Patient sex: M
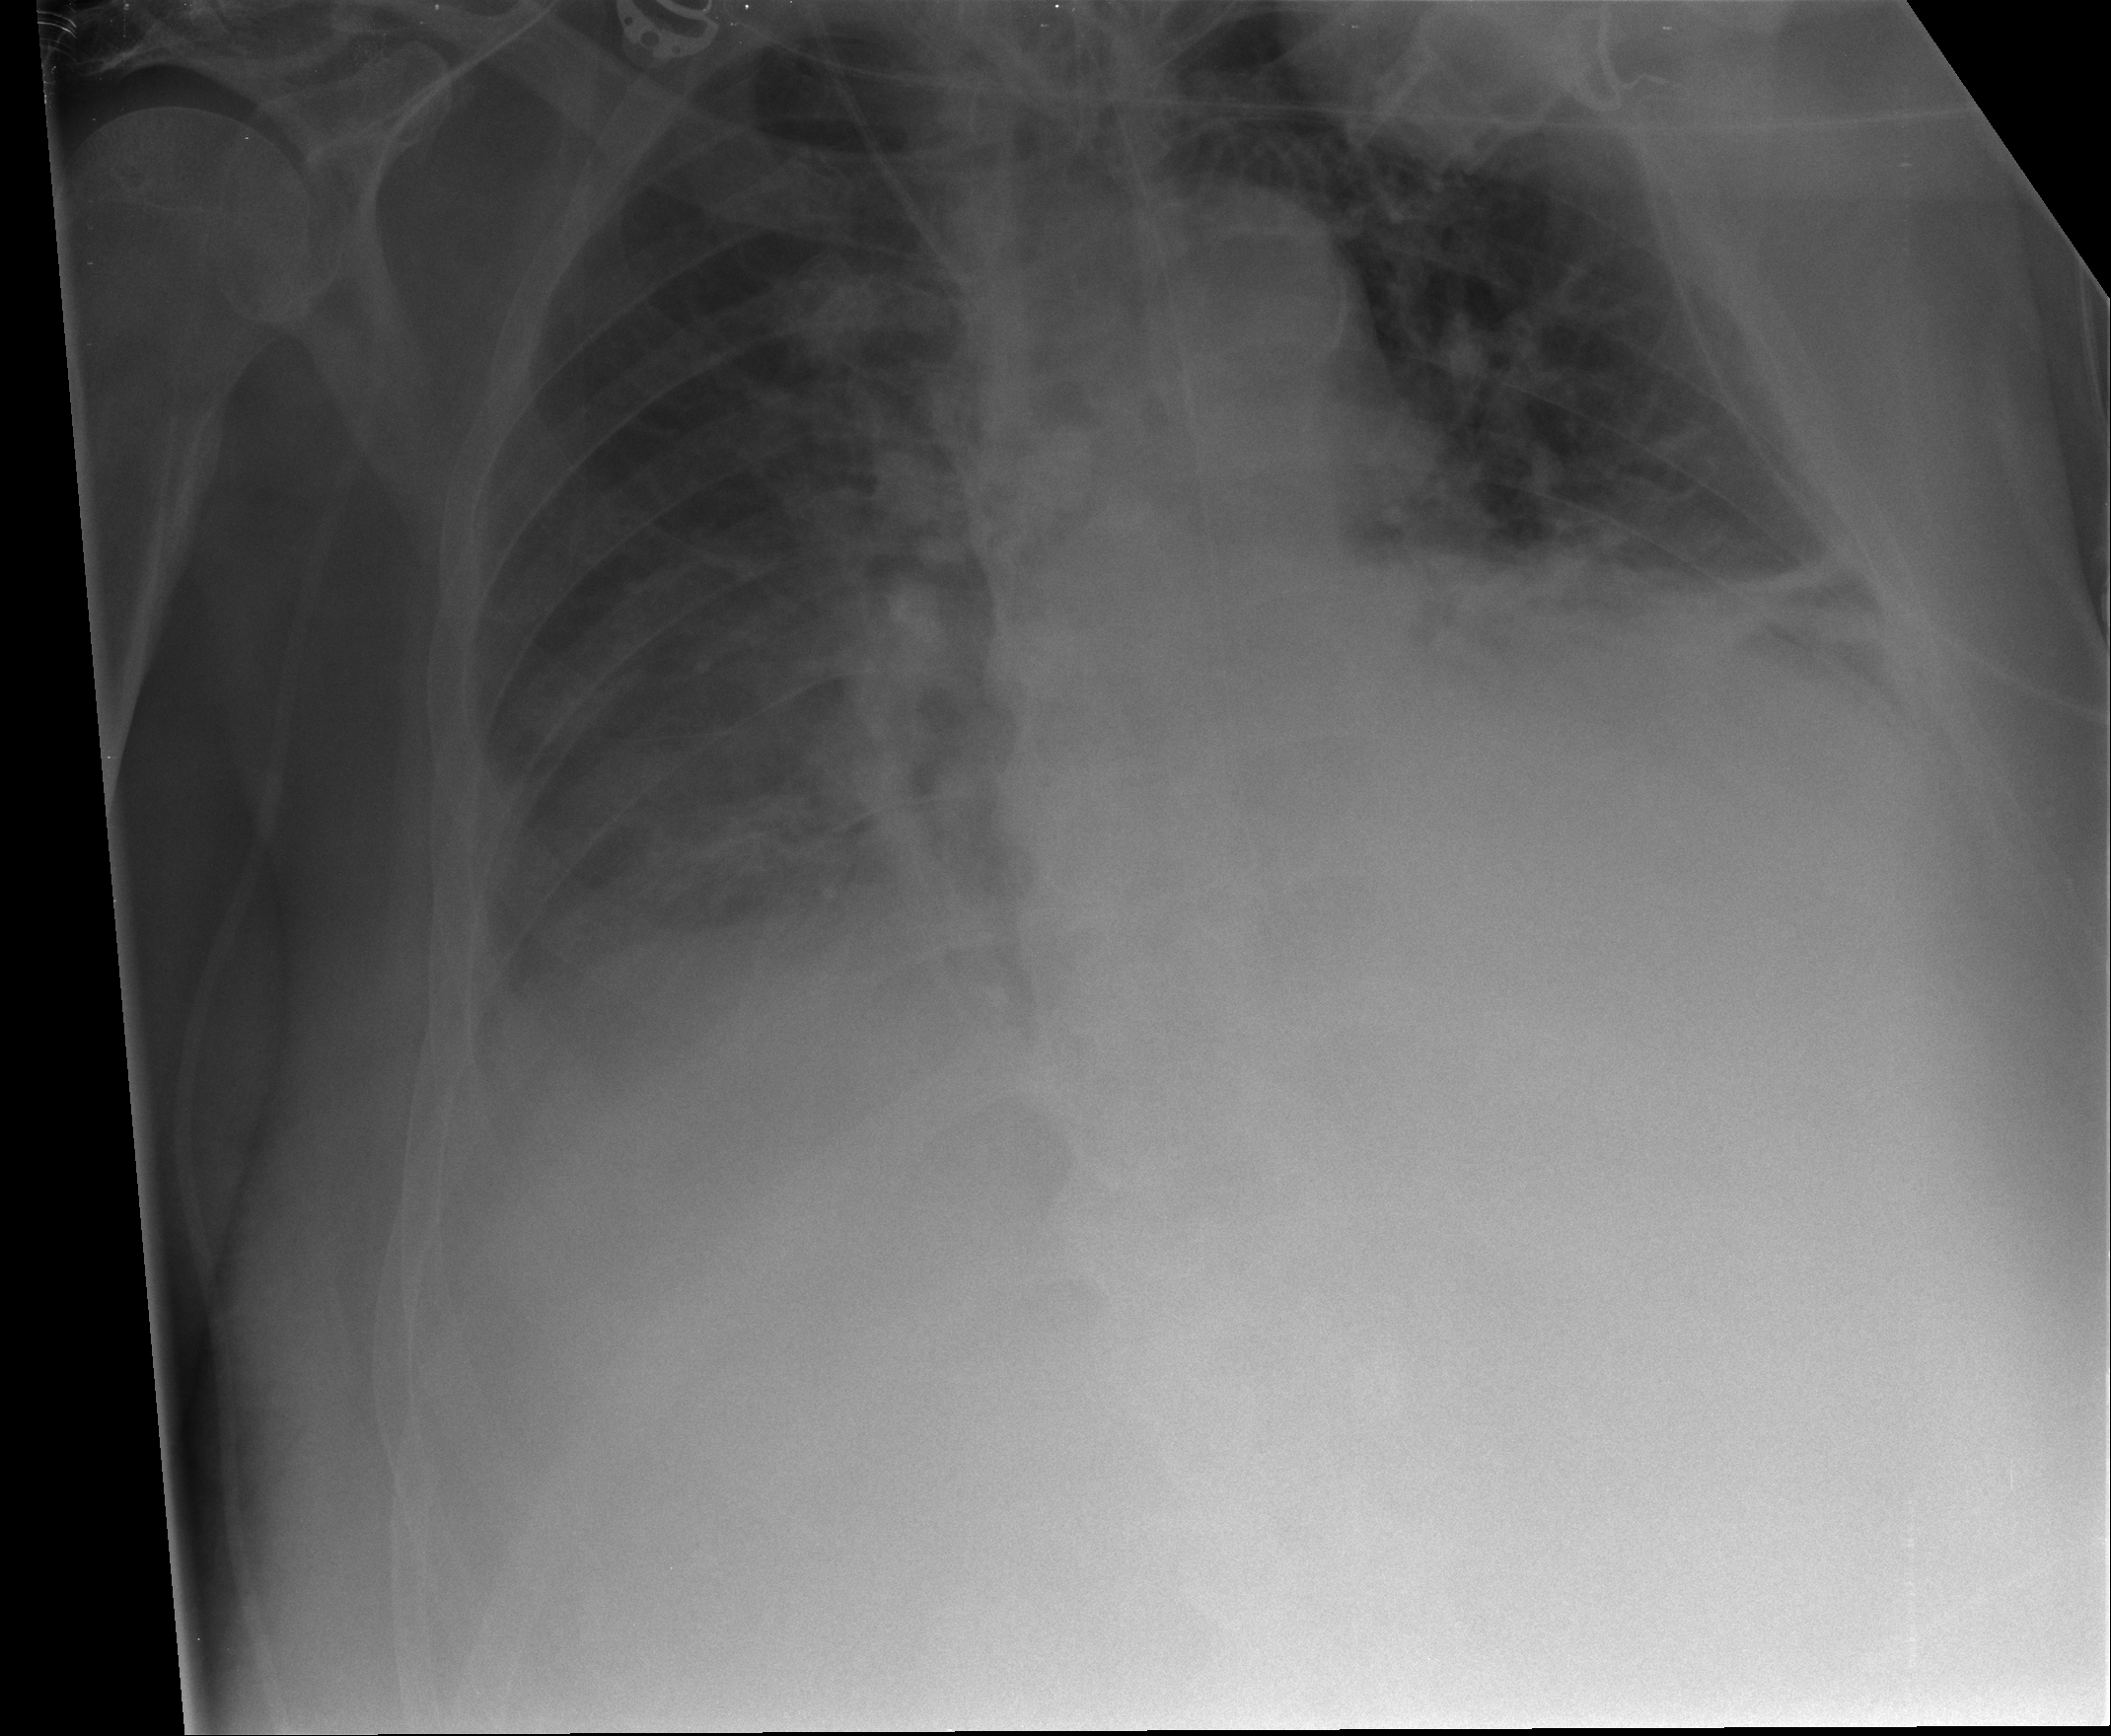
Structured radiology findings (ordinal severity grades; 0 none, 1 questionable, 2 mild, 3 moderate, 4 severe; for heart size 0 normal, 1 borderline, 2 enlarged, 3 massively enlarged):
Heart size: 2
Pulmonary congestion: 2
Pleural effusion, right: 2
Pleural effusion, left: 1
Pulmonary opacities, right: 2
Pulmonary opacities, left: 1
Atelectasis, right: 2
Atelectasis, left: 2